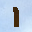
Label: 1